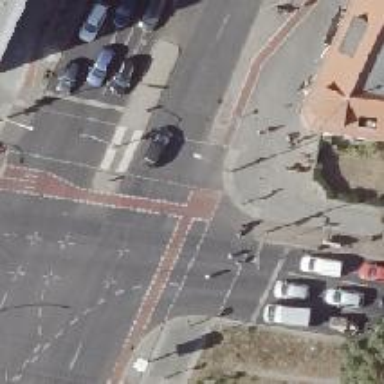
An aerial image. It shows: Road crossing with traffic signals.